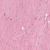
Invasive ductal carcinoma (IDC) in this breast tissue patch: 0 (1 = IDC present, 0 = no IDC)